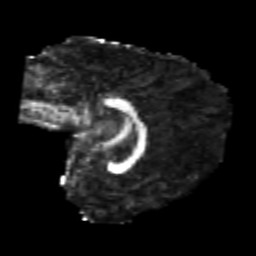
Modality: FA
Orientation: sagittal
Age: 21
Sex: female
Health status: healthy
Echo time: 0.074 s